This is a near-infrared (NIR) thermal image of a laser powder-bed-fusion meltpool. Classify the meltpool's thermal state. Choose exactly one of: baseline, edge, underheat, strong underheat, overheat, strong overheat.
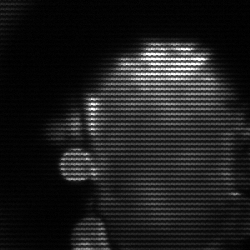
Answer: baseline